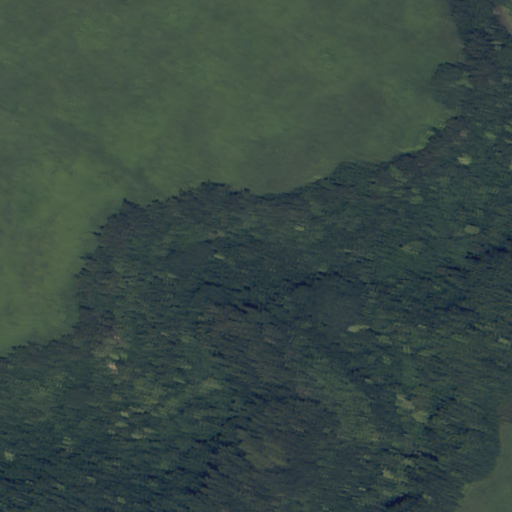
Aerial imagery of valley in Hawaii named Puwaiole Gulch containing only unknown